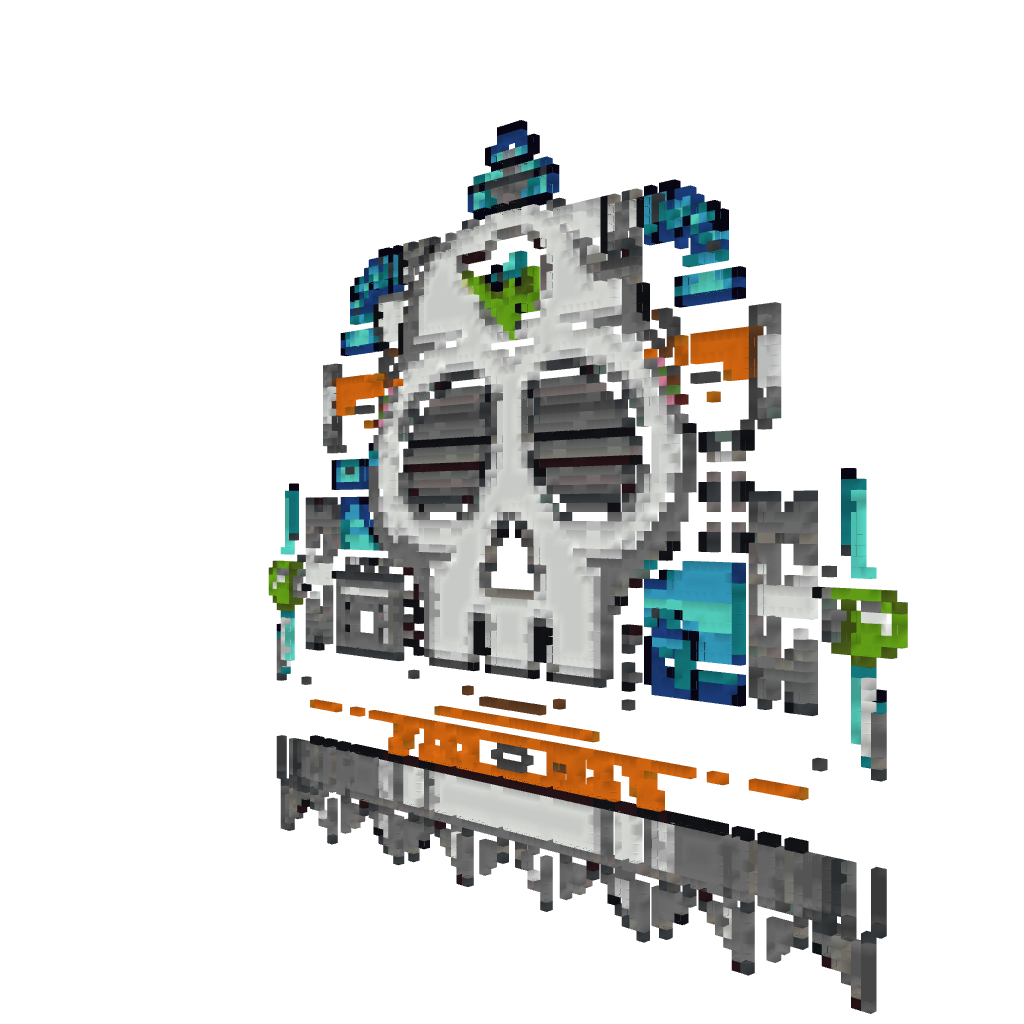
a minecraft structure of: Wily Machine #6 (ErnieCIII)